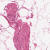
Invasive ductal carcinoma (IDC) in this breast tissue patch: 0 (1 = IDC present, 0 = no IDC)